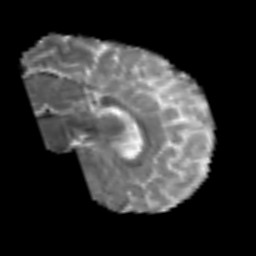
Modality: MD
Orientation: sagittal
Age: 50
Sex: male
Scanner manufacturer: siemens
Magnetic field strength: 3 T
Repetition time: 6.1 s
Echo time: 0.101 s